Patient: sex M, age 60
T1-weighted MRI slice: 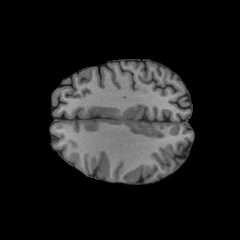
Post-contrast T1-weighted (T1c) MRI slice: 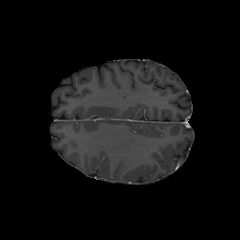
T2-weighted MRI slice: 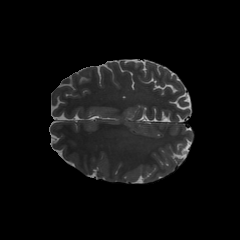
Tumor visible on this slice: no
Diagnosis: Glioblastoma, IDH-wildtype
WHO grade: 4